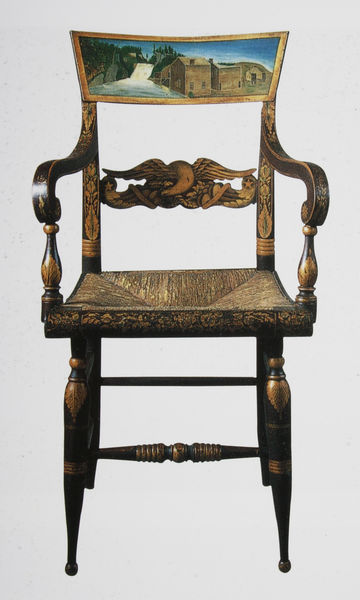
Titel: Lehnstuhl nach Hitchcock-Art
Institution: Privatsammlung
Schlagwörter: adler, baum, blau, blätter, dunkel, flügel, fuß, gemälde, himmel, vogel, wasser, wolken, bäume, fluss, frauen, grün, landschaft, menschen, ocker, sitzen, stadt, braun, grau, hell, holz, schmuck, schwarz, strasse, stuhl, säule, säulen, gebäude, haus, weg, beige, malerei, muster, ornament, taube, tragen, bild, möbel, rückenlehne, häuser, mühle, busch, büsche, kanal, sonne, gold, sessel, klassizismus, wald, wasserfall, beine, füße, armlehne, lehne, schwan, sitz, italien, ort, modern, dorf, strom, lehnen, dekoration, jugendstil, polster, handarbeit, stuhllehne, verzierung, korb, edel, knöpfe, fein, bemalt, foto, fotografie, photographie, penis, mond, geflecht, scheune, lehnstuhl, sterne, illustration, bast, einlegearbeit, einlegearbeiten, intarsie, intarsien, schnitzerei, photo, landschaftsbild, drechseln, tischler, armlehnen, stuhlbeine, geflochten, antik, schwingen, viktorianisch, mobiliar, leicht, manufaktur, schnecke, empire, sitzfläche, teuer, bemalung, kunsthandwerk, objekt, gezwirbelt, design, fragil, abbildung, ebenholz, gedrechselt, geschnitzt, lehen, rillen, schnitzen, stugl, flechtwerk, behausung, lasten, drechselarbeiten, schnitzkunst, eklektisch, hanf, bespannung, art déco, emgel, drechselei, bum, staudamm, drechselarbeit, stühl, fentser, flechtarbeit, holzmanufaktur, intarisen, korbsitz, sitzfl che, sitzobjekt, zirbel, zwirbel, zwirbelt, schniterzei, l.ehne, bl#tter, stuhlfüsse, holf, frügel, phyniks